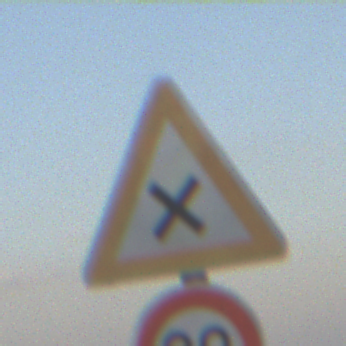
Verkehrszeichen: KreuzungOderEinmuendung
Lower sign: Geschwindigkeit30
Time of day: SunriseSunset
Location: Outdoor (Nature)
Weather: PartlyCloudy
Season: NotSpecified
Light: Natural